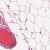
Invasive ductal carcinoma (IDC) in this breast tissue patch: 0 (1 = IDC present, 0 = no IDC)